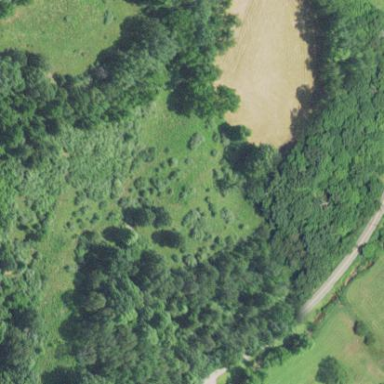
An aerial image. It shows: Beautiful woodland area.